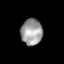
Tissue: lung
Cell type: Myeloid cells
Senescence score: 0.2413
Nuclear area (px): 556
Mean DAPI intensity: 154.989